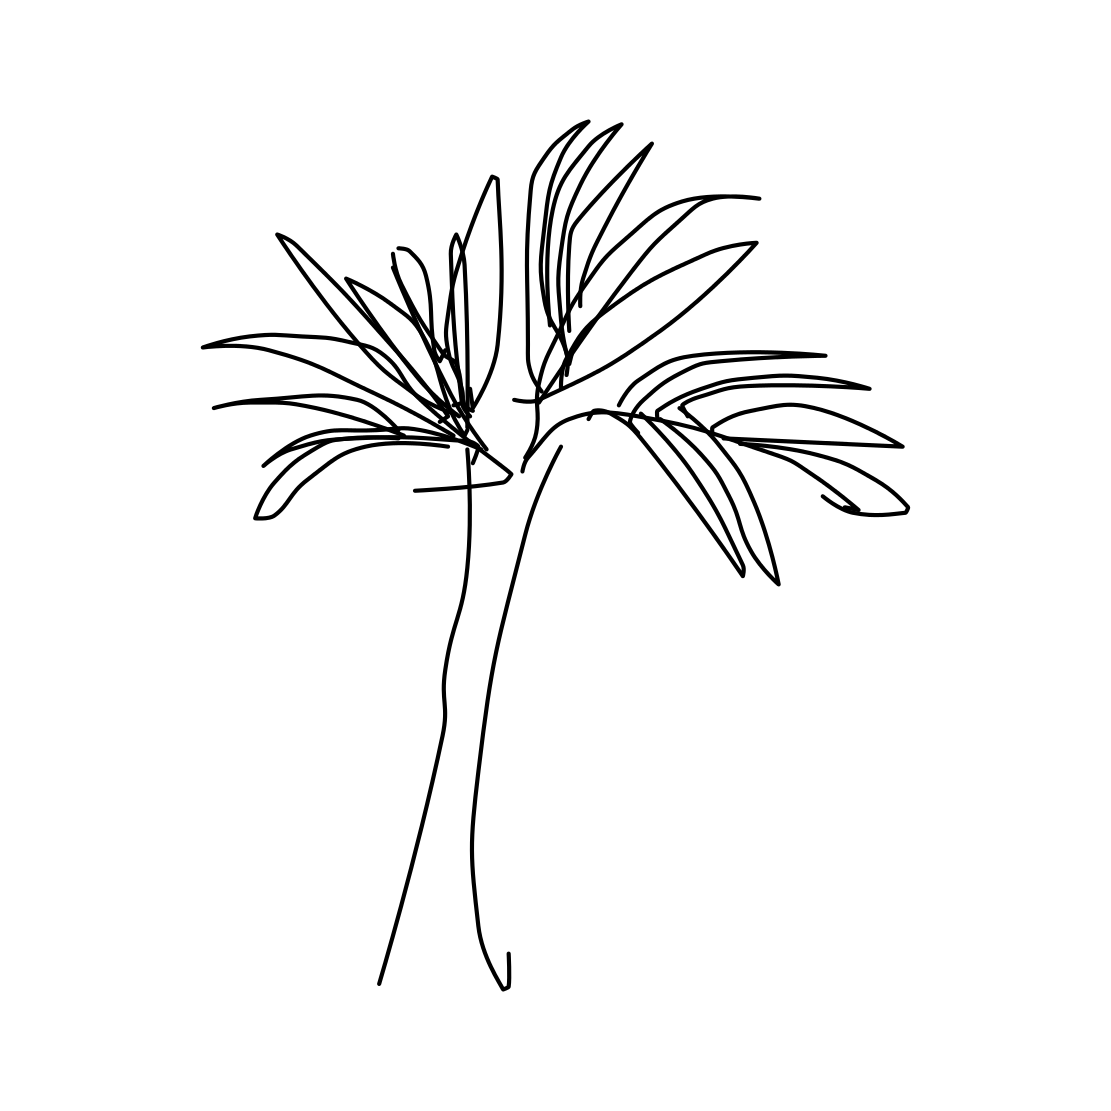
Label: palm tree